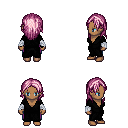
a pixel art fantasy rpg character, female body template, human, dark skin, gray robe, magenta pants, pink long hairstyle, white cloth bandages, four views (front, back, left, right), 2x2 character sprite sheet, small pixel art, hard edges, no anti-aliasing